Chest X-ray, AP view. Patient: 28 years old, sex F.
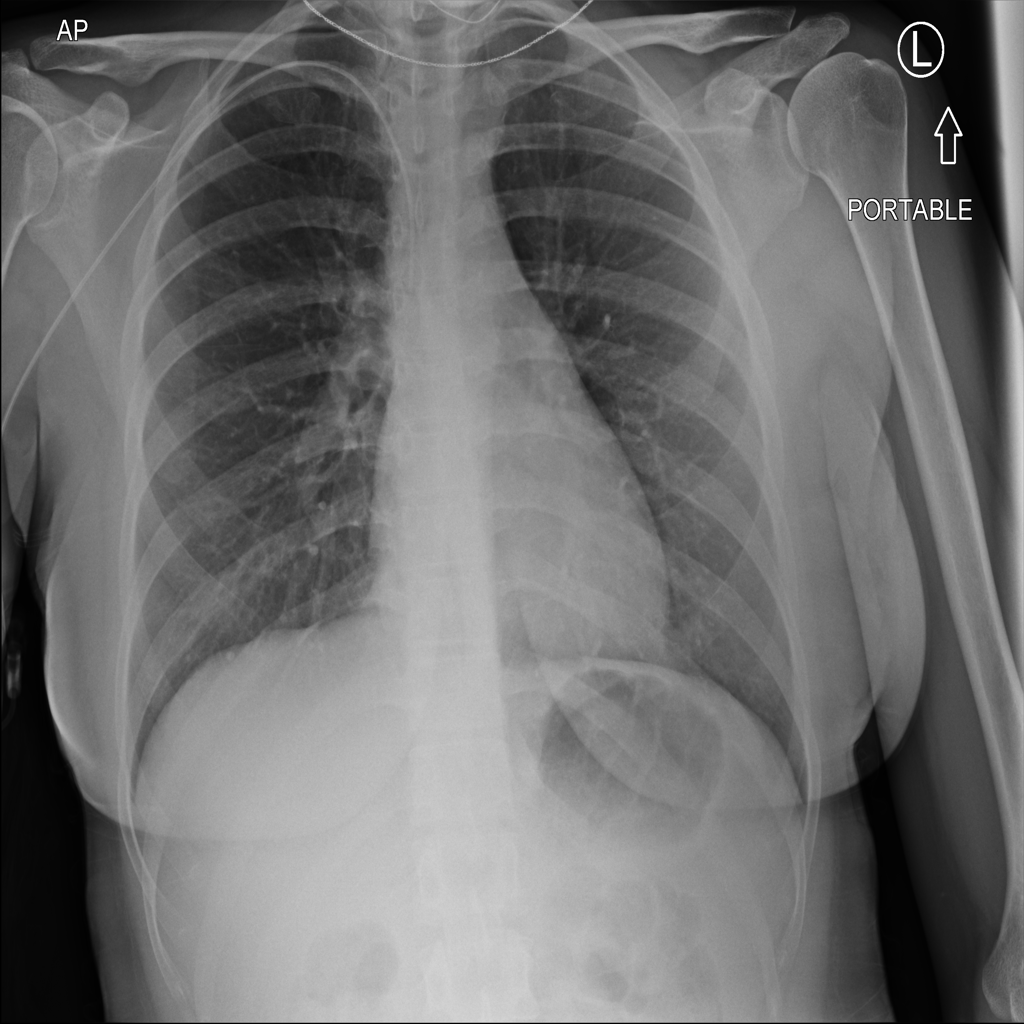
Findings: No Finding